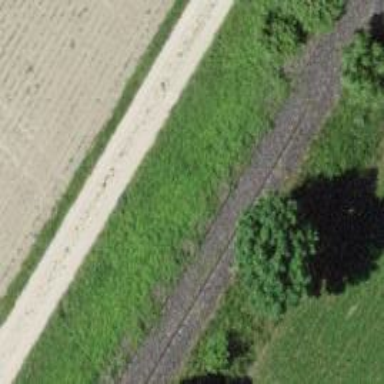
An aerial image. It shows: Gravel track with agricultural characteristics. The track is of grade3 tracktype.